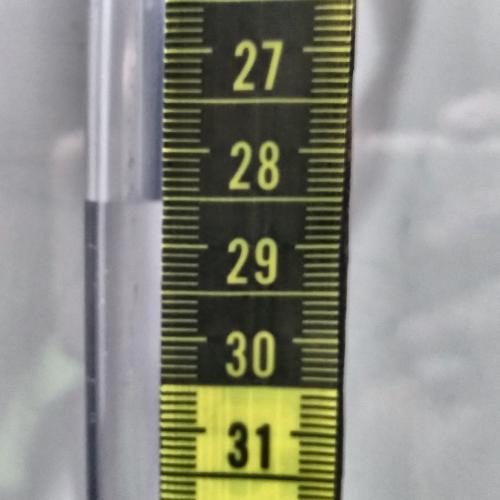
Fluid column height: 28.5 cm